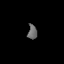
Tissue: lung
Cell type: Epithelial cells
Senescence score: 0.1781
Nuclear area (px): 133
Mean DAPI intensity: 104.88